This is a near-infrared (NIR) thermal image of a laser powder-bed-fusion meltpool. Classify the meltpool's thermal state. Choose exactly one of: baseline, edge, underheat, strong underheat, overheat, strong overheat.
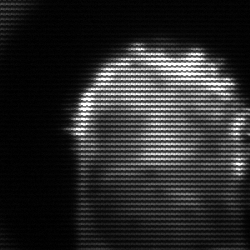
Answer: baseline